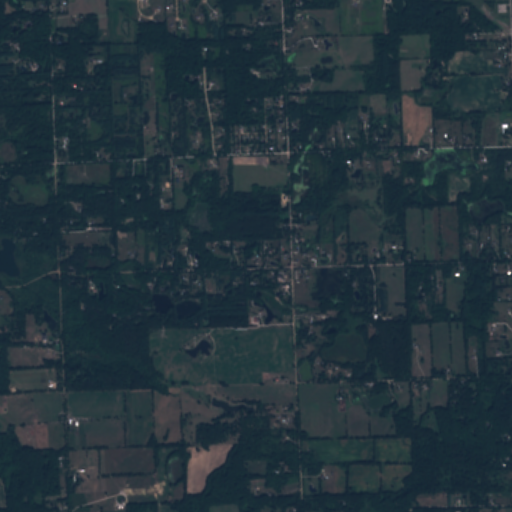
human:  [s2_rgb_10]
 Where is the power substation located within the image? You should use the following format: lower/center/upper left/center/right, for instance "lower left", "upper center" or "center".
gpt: The power substation is located in the upper right of the image.
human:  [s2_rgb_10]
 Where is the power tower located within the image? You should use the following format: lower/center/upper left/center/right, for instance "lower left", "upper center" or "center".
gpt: The power tower is located in the upper right of the image.
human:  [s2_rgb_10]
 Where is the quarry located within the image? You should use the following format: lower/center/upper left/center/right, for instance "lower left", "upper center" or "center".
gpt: There is no quarry in the image.